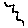
Label: zigzag